Interaction volume radius: 5 \u00c5
Interaction volume height: 30 \u00c5
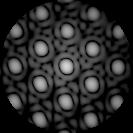
Disorder parameter: 0.03548